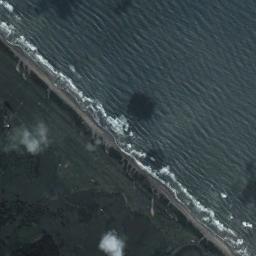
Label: beach